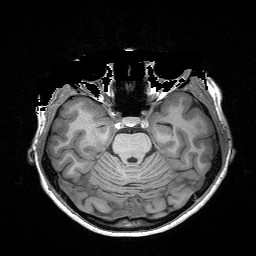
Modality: T1w
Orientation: coronal